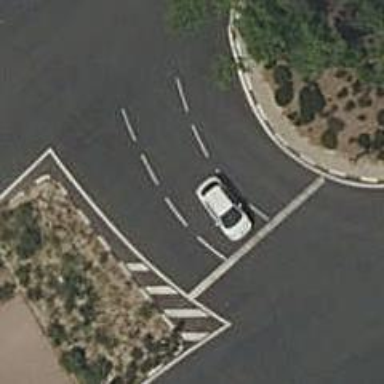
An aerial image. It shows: Circular junction on tertiary road.